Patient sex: M
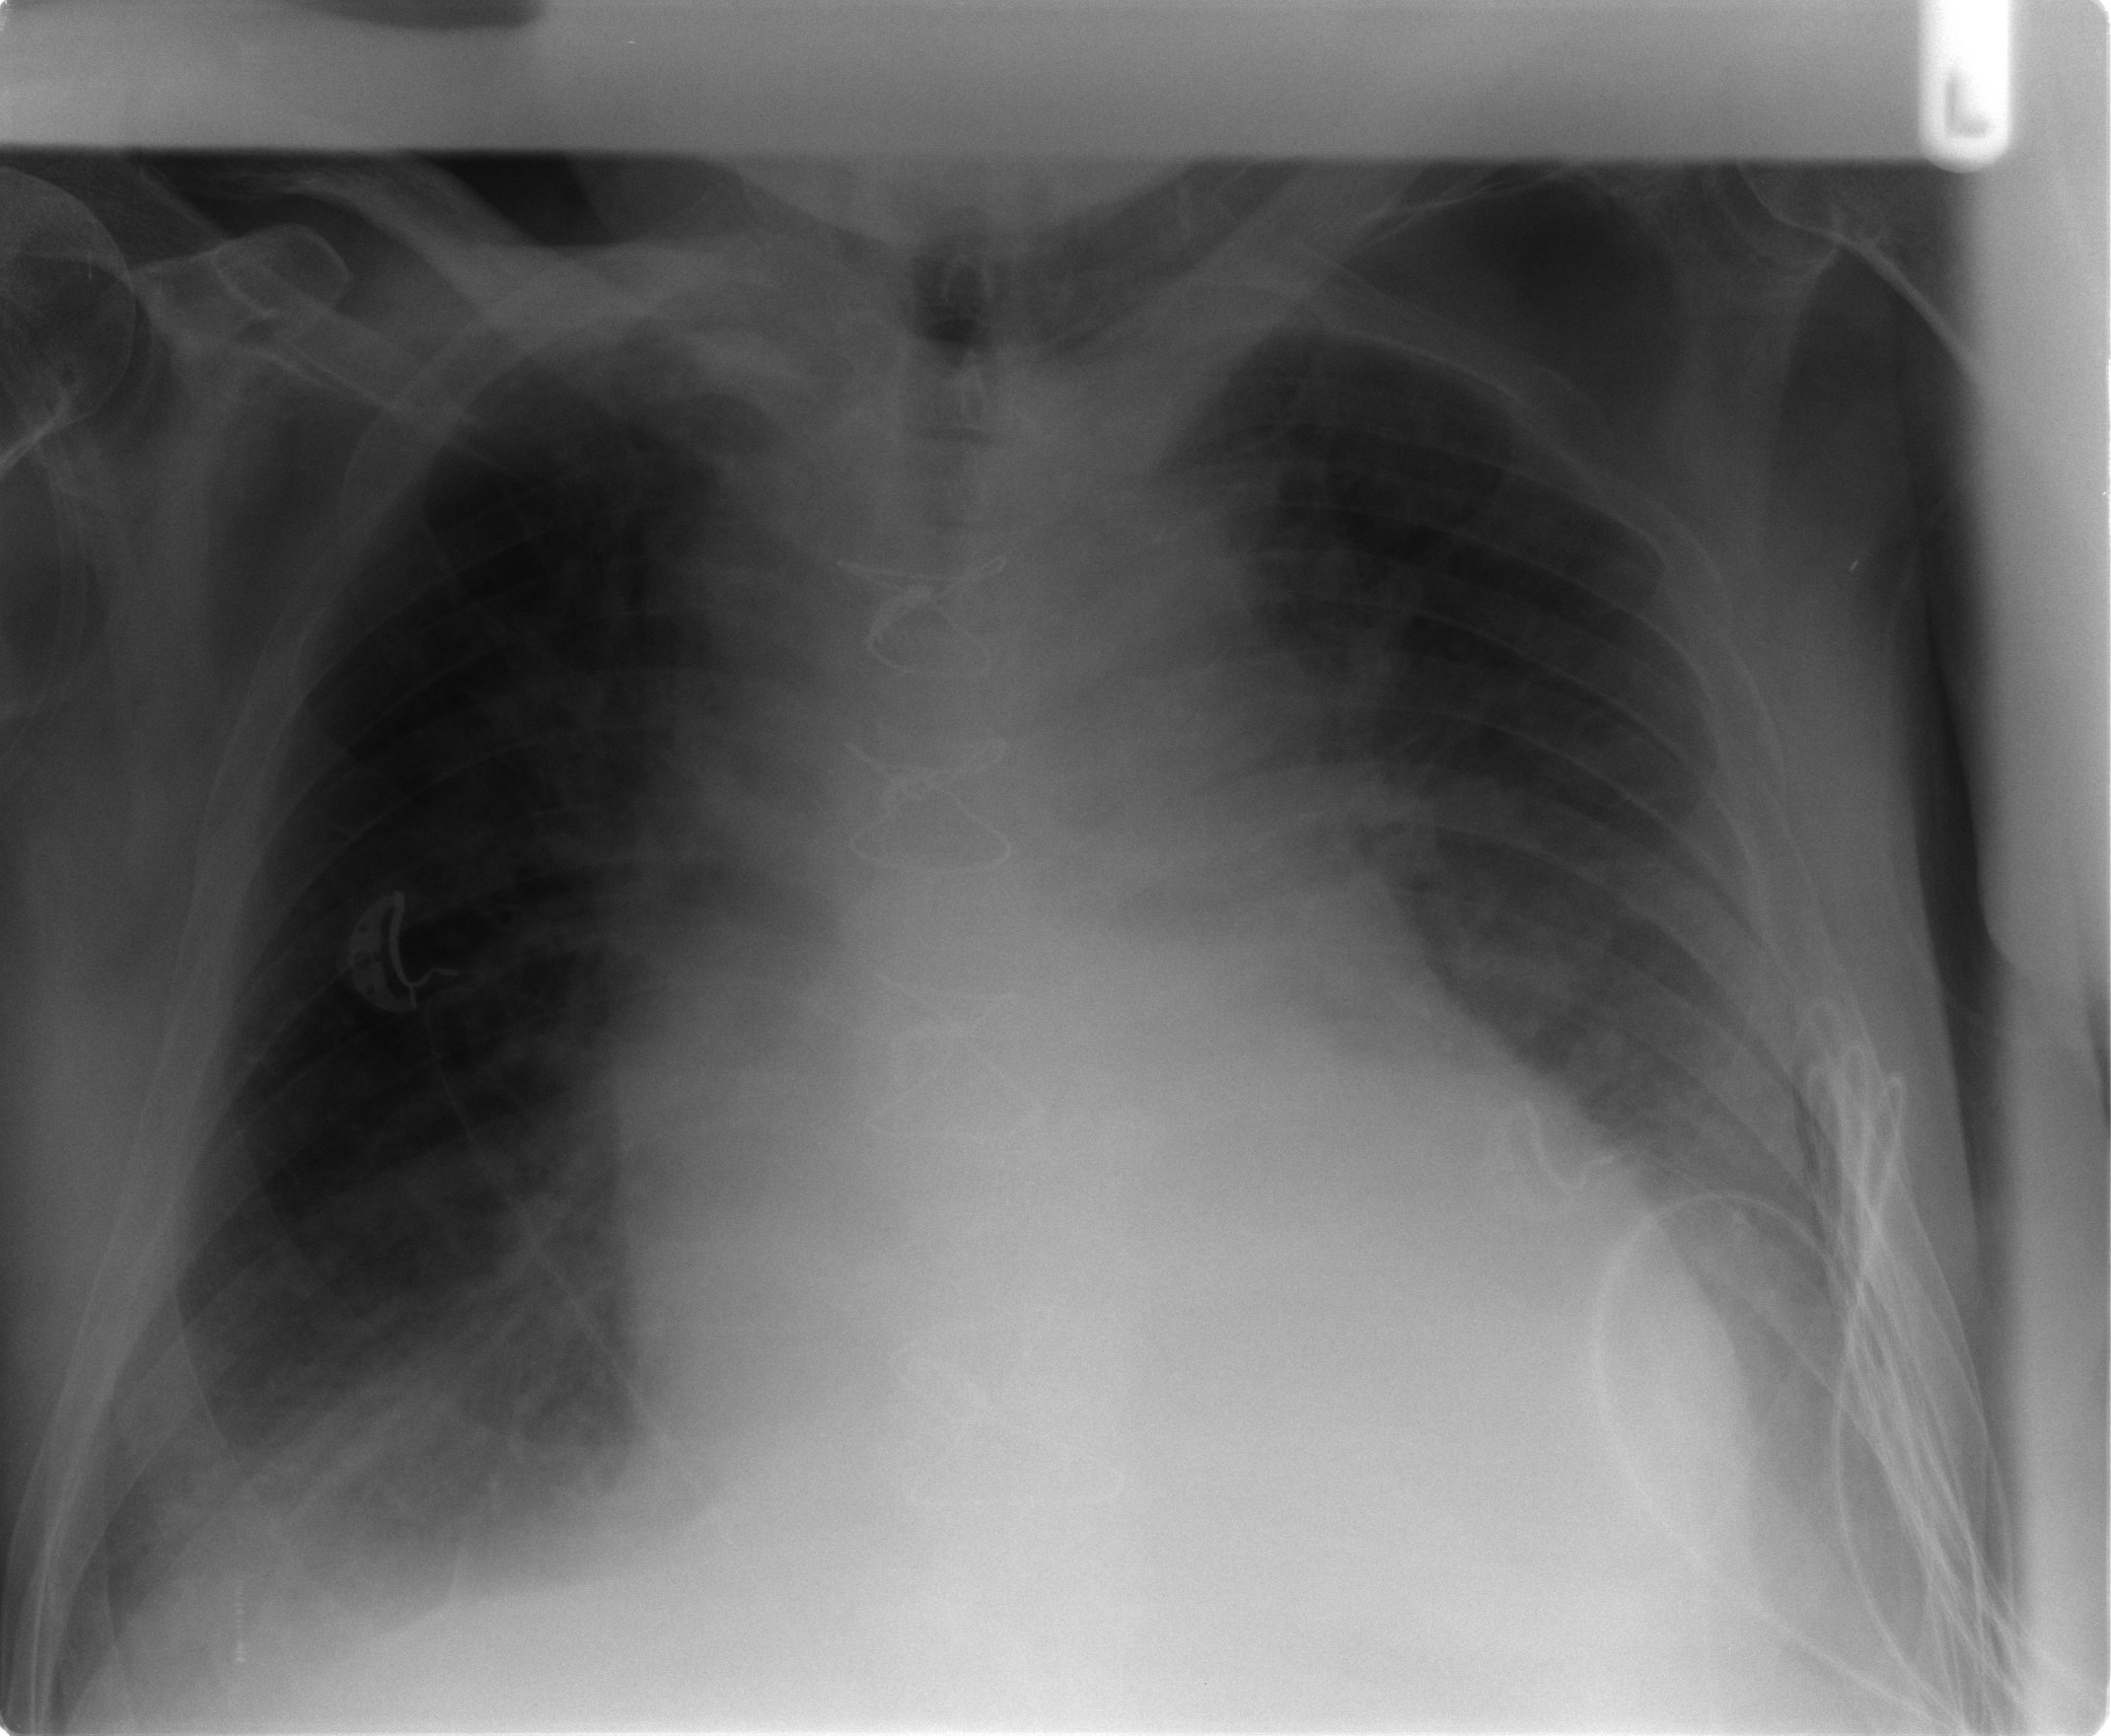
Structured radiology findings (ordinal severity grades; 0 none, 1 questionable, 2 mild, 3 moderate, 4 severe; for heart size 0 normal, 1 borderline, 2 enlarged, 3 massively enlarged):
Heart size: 2
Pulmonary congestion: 1
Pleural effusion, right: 0
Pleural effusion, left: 0
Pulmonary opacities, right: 1
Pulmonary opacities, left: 0
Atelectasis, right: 2
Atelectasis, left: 2